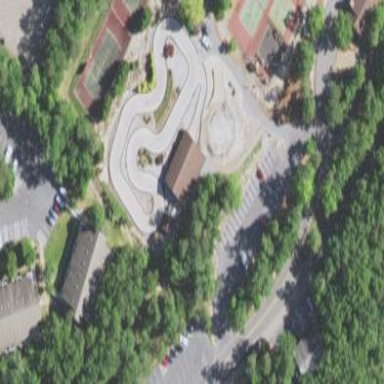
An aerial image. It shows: Sports centre with karting facilities.